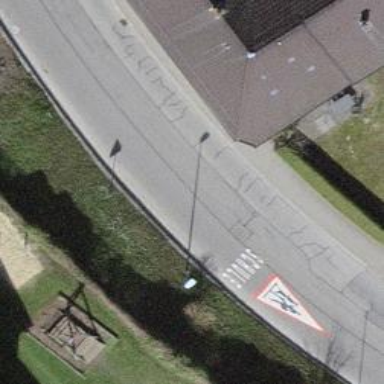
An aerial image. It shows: Tertiary road.